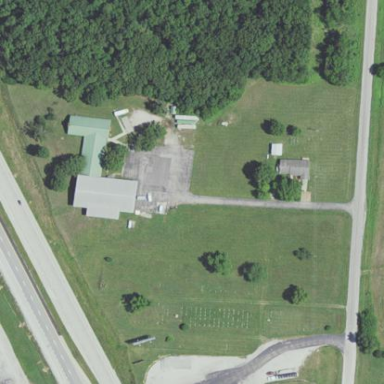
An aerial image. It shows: Cemetery.